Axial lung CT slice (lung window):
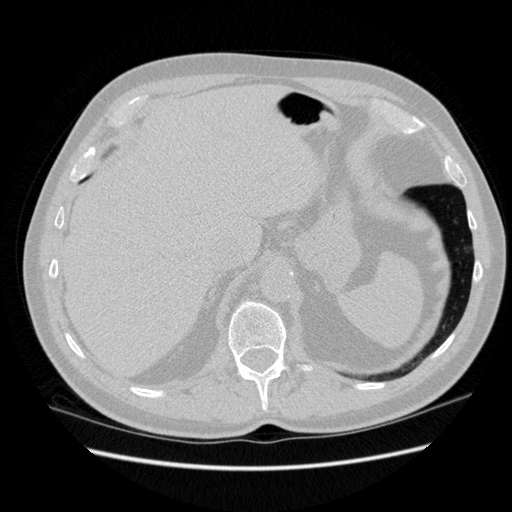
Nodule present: no